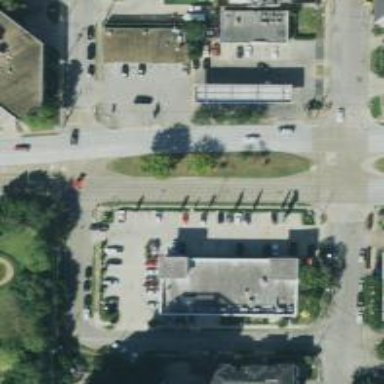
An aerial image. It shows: Parking space is available.